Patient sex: F
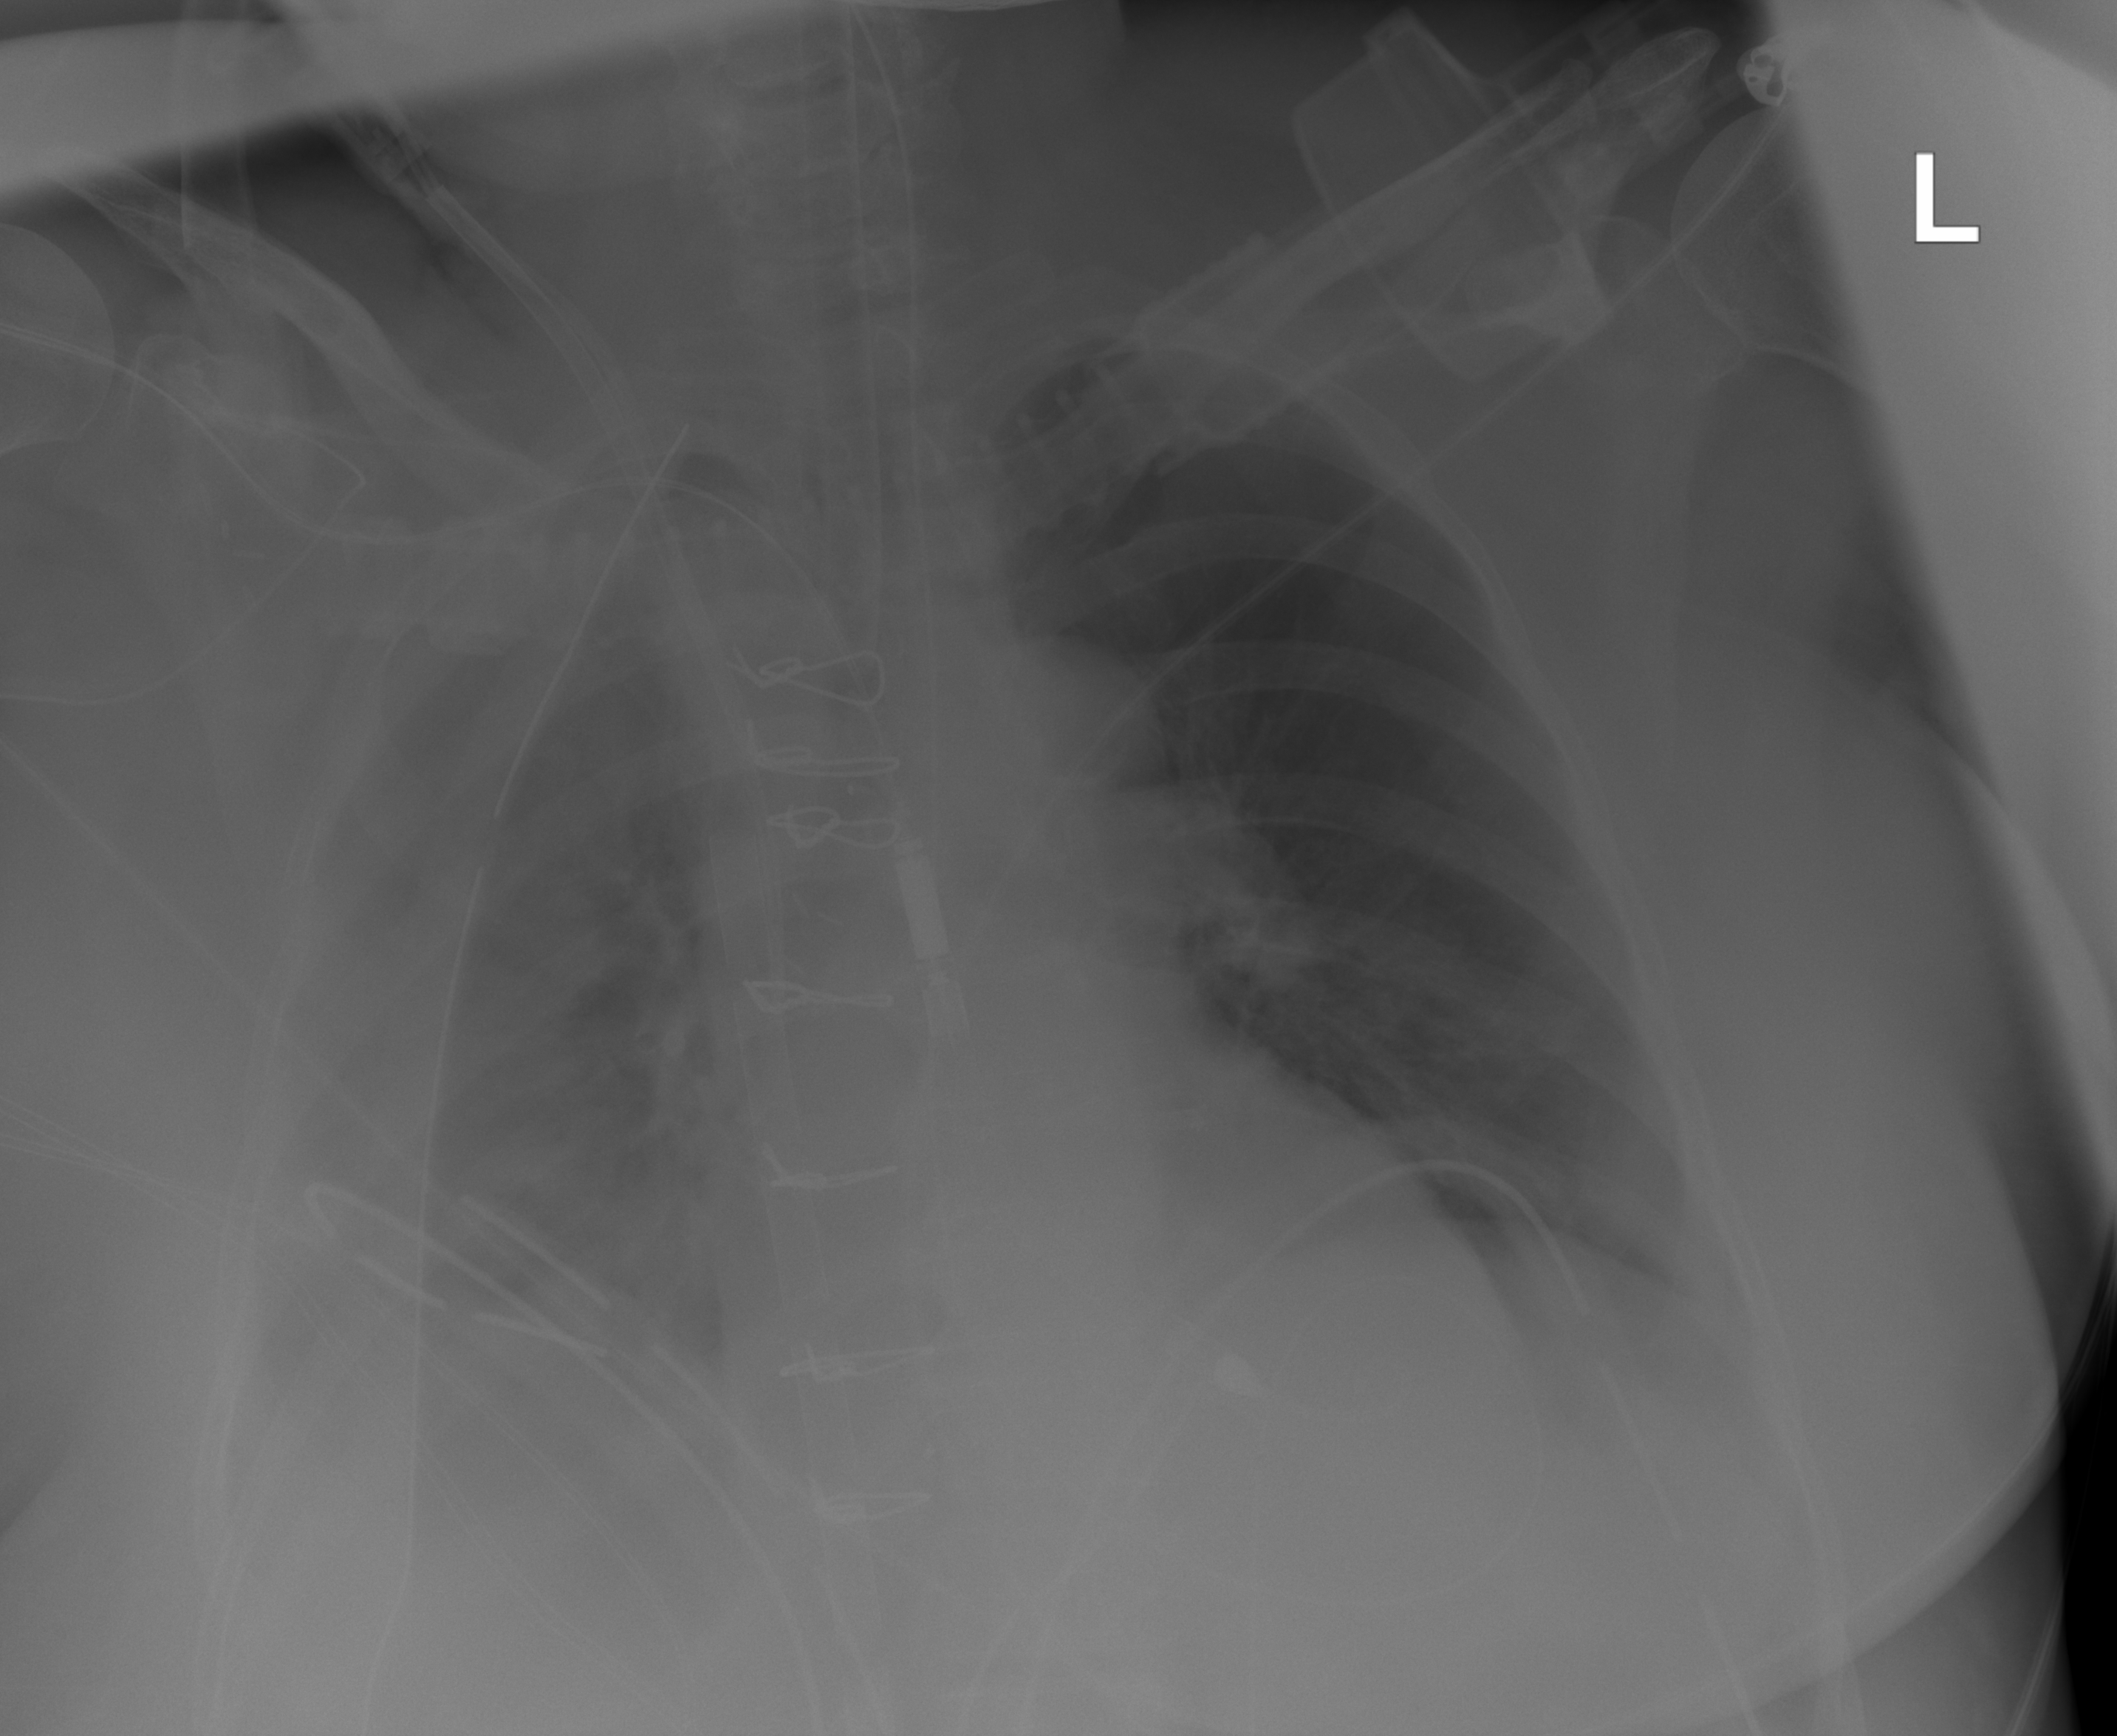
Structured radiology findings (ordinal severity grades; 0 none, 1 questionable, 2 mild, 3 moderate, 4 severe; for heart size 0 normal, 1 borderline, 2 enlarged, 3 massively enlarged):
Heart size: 1
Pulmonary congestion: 0
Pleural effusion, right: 3
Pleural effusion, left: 2
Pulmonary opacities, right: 0
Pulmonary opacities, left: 0
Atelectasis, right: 3
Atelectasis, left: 0